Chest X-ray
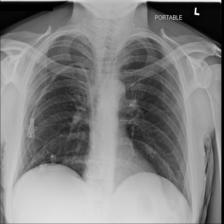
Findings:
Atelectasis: negative
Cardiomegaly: negative
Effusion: negative
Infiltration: negative
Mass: negative
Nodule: negative
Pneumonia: negative
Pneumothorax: negative
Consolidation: negative
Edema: negative
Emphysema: negative
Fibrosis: negative
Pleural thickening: negative
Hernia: negative